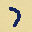
Label: 7